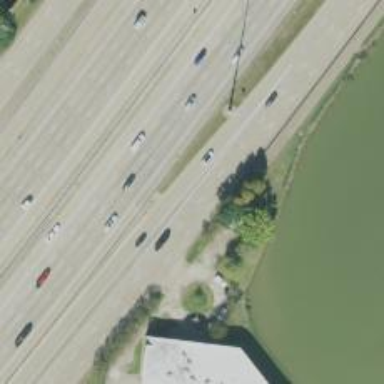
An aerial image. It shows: Secondary road with frontage road alongside.